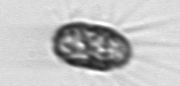
Label: Corethron_hystrix